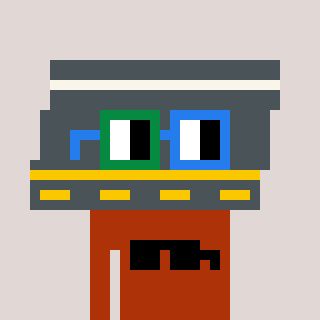
a pixel art character with square green and blue glasses, a road-shaped head and a hotbrown-colored body on a warm background